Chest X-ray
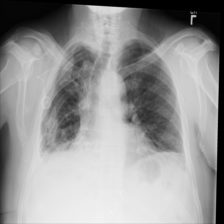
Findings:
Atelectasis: negative
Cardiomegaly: negative
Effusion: negative
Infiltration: negative
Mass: negative
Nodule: negative
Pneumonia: negative
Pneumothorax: negative
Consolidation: negative
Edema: negative
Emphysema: negative
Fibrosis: negative
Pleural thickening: negative
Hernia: negative